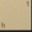
Piece: xx